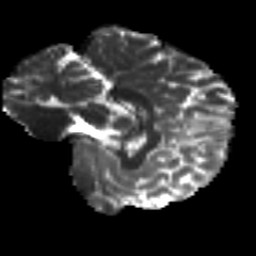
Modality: T2w
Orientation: sagittal
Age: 32
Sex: male
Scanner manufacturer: siemens
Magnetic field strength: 3 T
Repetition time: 8.8 s
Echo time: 0.085 s